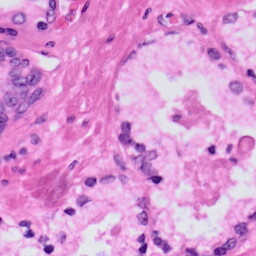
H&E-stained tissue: Prostate